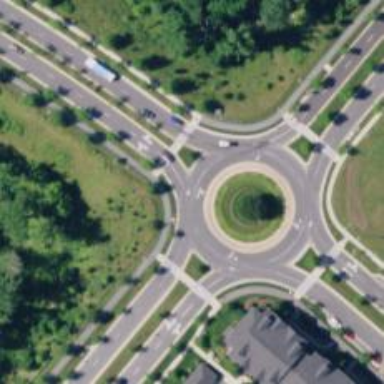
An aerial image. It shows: Secondary road with asphalt surface leading to roundabout junction.